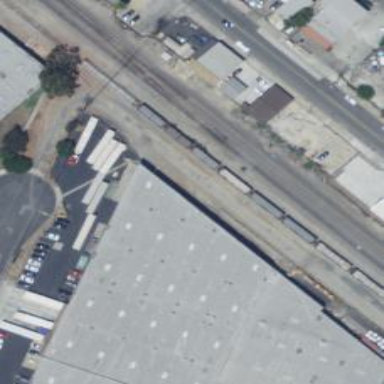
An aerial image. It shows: Railway siding with rails.